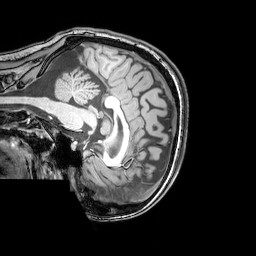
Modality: T1w
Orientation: sagittal
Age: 25
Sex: female
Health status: healthy
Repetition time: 0.081 s
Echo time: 0.037 s